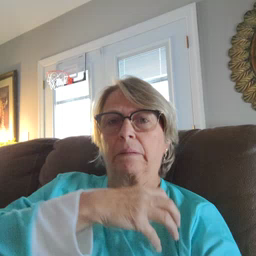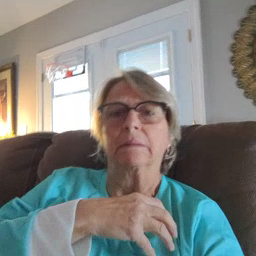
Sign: police